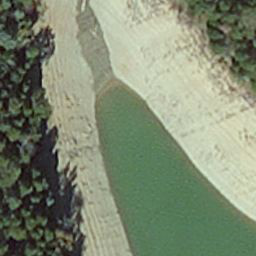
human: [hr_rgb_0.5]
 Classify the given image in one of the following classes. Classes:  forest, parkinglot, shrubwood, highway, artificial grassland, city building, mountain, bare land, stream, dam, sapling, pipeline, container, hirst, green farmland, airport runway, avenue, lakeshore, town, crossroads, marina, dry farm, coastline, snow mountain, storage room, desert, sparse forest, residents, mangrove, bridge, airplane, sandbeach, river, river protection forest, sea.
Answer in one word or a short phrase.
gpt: hirst